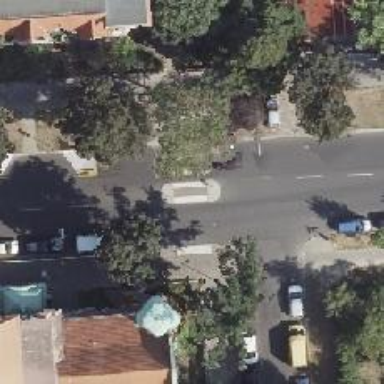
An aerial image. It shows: Unmarked crossing with pedestrian island.